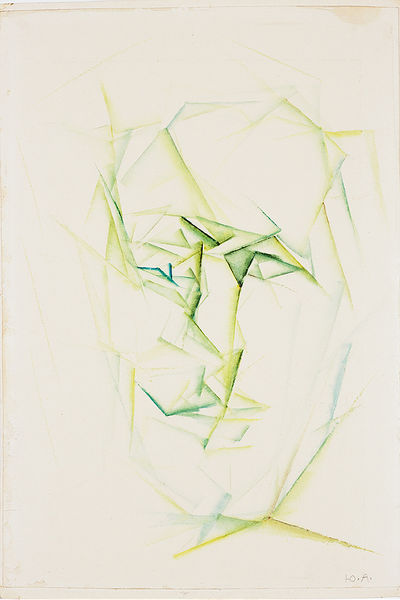
Titel: A Man's Head, A Man's Head
Künstler: Iurii Pavlovich (Georges) Annenkov
Standort: Amherst (Massachusetts, USA)
Institution: Mead Art Museum, Amherst College
Schlagwörter: blau, kopf, mann, gelb, grün, mund, männer, nase, zeichnung, gesichter, augen, gesicht, portrait, auge, lippen, kuss, abstrakt, blue, white, face, green, münder, nose, yellow, glatze, verkniffen, profile, man, head, eyes, drawing, paper, color, cubist, mouth, line, sketch, smile, abstract, human, neck, bald, geometric, pencil, angles, eye, lines, figure, lips, picasso, cubism, linear, simple, forehead, angle, shape, surreal, broken, sharp, self portrait, triangle, asymetric, fractured, hairless, smirk, warm, eye brows, edge, edges, fracturing, shapeless, harsh, distortion, being, two faces